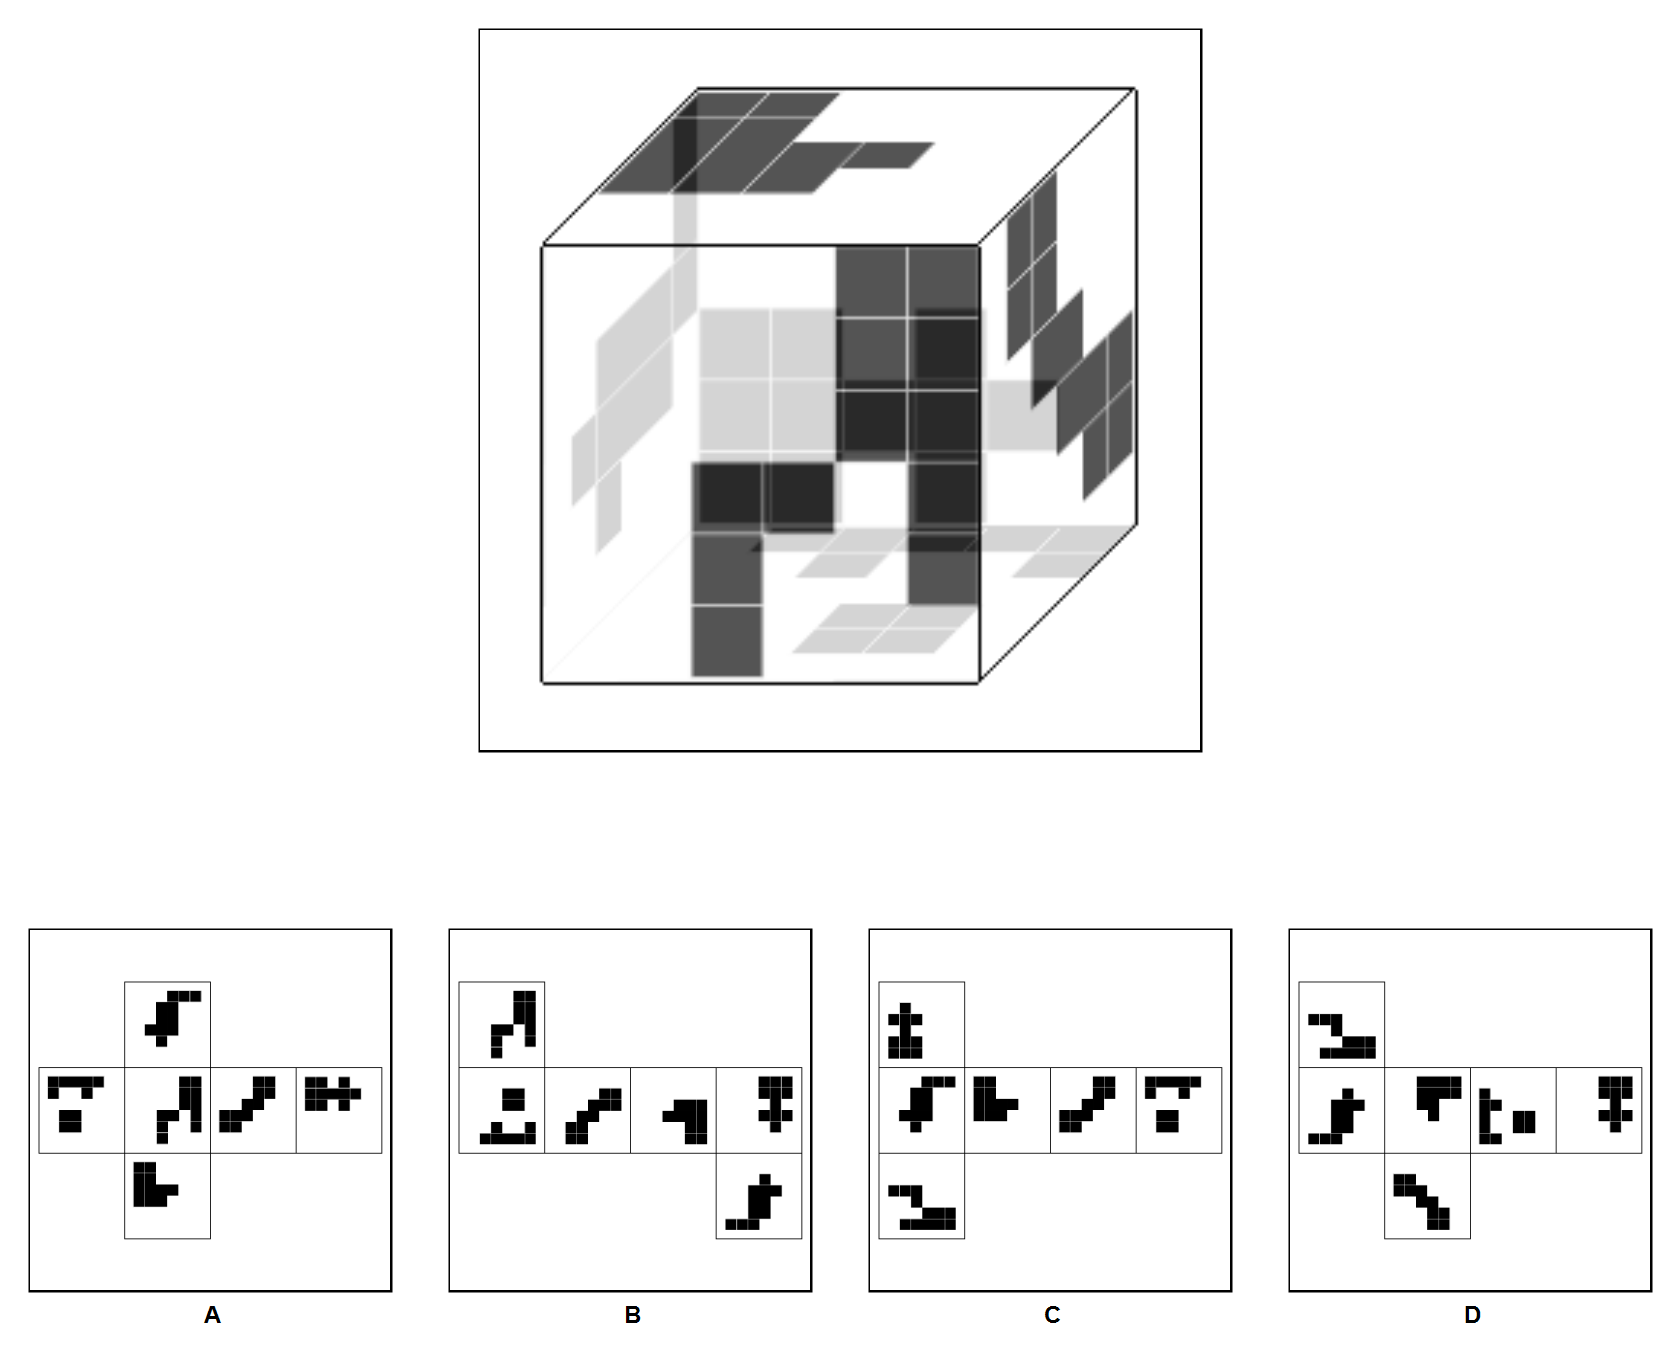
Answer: C